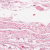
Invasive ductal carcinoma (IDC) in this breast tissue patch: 0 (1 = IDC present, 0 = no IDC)